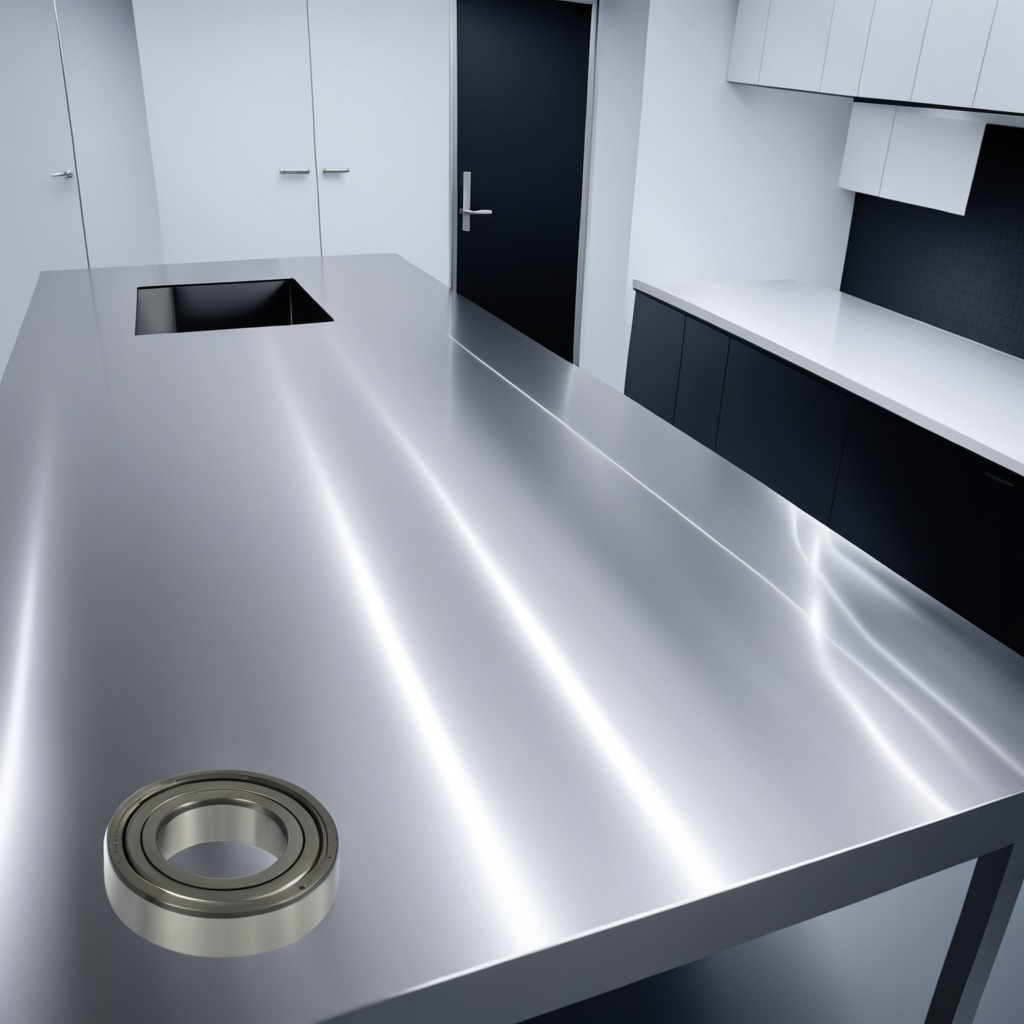
A metal ball bearing is lying on the stainless steel table in a high-end prototyping lab.